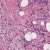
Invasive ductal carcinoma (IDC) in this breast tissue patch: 1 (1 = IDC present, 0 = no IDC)